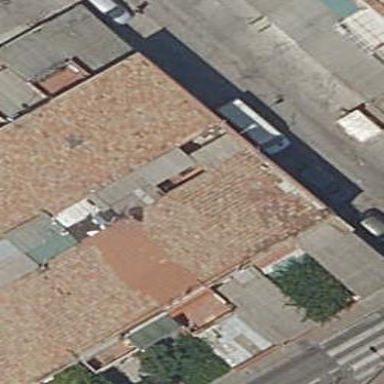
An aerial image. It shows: Terrace building.